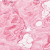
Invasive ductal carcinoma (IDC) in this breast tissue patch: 0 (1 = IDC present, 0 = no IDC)